Question: When I'm trying to push my local repository to an empty remote repository, I am doing the following:
'''
git add .
git status
'''
When im running 'git status', I see that some files are not staged, here is a screenshot of my git bash and my local working copy:

My ignore file:
'''
*.*
#####Directories
!CefSharp/Internals/*
!CefSharp/Properties/*
!CefSharp.BrowserSubprocess/Properties/*
!CefSharp.Core/Internals/*
!CefSharp.Core/Win32/*
!CefSharp.Example/ExtensionMethods/*
!CefSharp.Example/Properties
!CefSharp.Example/Proxy
!CefSharp.Example/Resources
!CefSharp.WinForms/Internals/*
!CefSharp.WinForms/Properties/*
!CefSharp.WinForms.Example/Minimal/*
!CefSharp.WinForms.Example/Properties/*
!CefSharp.WinForms.Example/Resources/*
!CefSharp.WinForms.Example/Tools/*
!ipch/*
!packages/*
!Resources/*
!RexCao/Properties/*
!SysHandle/Properties/*
!TimesheetUpdater/Properties/*
!TimesheetUpdater/Resources/*
!TimesheetUpdater/Tools/*
!TSNetChecker/Properties/*
!TSNetChecker/Resource/*
!TSNetChecker/Resources/*
!TSNetChecker/Tools/*
!UIThreadTest/Properties/*
!Win32/*
#####Files
!CefSharp/*.cs
!CefSharp/*.csproj
!CefSharp.BrowserSubprocess/app*
!CefSharp.BrowserSubprocess/*.csproj
!CefSharp.BrowserSubprocess/*.cs
!CefSharp.BrowserSubprocess.Core/*.cpp
!CefSharp.BrowserSubprocess.Core/*.h
!CefSharp.BrowserSubprocess.Core/*.vcxproj.*
!CefSharp.BrowserSubprocess.Core/*.config
!CefSharp.Core/*.cpp
!CefSharp.Core/*.h
!CefSharp.Core/*.vcxproj.*
!CefSharp.Core/*.config
!CefSharp.Example/*.cs
!CefSharp.Example/*.csproj
!CefSharp.WinForms/*.csproj
!CefSharp.WinForms/*.cs
!CefSharp.WinForms.Example/*.cs
!CefSharp.WinForms.Example/app.*
!CefSharp.WinForms.Example/*.csproj.*
!CefSharp.WinForms.Example/*.ico
!CefSharp.WinForms.Example/*.config
!CefSharp.WinForms.Example/*.resx
!RexCao/*.cs
!RexCao/*.csproj
!SysHandle/*.cs
!SysHandle/*.csproj
!TimesheetUpdater/*.ico
!TimesheetUpdater/*.cs
!TimesheetUpdater/*.resx
!TimesheetUpdater/*.csproj
!TSNetChecker/*.cs
!TSNetChecker/*.resx
!TSNetChecker/*.ico
!TSNetChecker/*.csproj
!UIThreadTest/*.config
!UIThreadTest/*.cs
!UIThreadTest/*.resx
!UIThreadTest/*.csproj
!.gitignore
!*.ps1
!*.yml
!*.bat
!*.props
!*.snk
!*.sdf
!*.sln
'''
My question is: Why some files were missed?
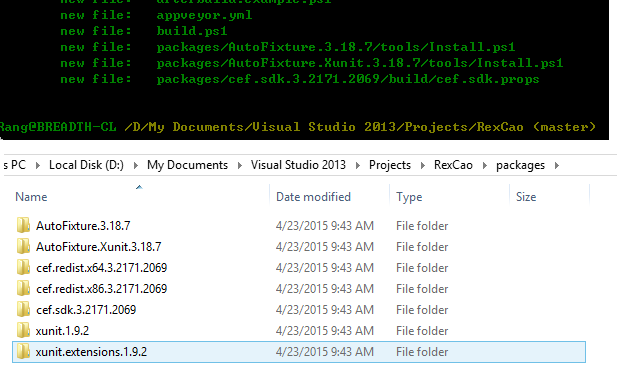
Answer: In order to include files under a directory, you must specify it as:
'''
!directory/**
'''
not with a single asterisk ('*').
Since you have specified to ignore all files
'''
*.*
'''
except the ones you include with a bang ('!'), you must specify correctly the files you want to add.
# Background
As you can read in the <URL> a single asterisk matches the files under the directory. Not files in the subdirectories.
In order to all files in the directory, you need to use two consecutive asterisks:
> Two consecutive asterisks ("'**'") in patterns matched against full
pathname may have special meaning:- A leading "'**'" followed by a slash means match in all directories. For example, "'**/foo'" matches file or directory "foo" anywhere, the
same as pattern "'foo'". "'**/foo/bar'" matches file or directory "'bar'"
anywhere that is directly under directory "'foo'".- A trailing "'/**'" matches everything inside. For example, "'abc/**'" matches all files inside directory "'abc'", relative to the location of
the '.gitignore' file, with infinite depth.- A slash followed by two consecutive asterisks then a slash matches zero or more directories. For example, "'a/**/b'" matches "'a/b'",
"'a/x/b'", "'a/x/y/b'" and so on.Other consecutive asterisks are considered invalid.